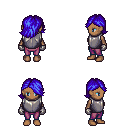
a pixel art fantasy rpg character, female body template, human, dark skin, steel chest armor, magenta pants, blue swoop hairstyle, metal gloves, four views (front, back, left, right), 2x2 character sprite sheet, small pixel art, hard edges, no anti-aliasing